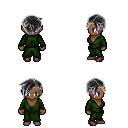
a pixel art fantasy rpg character, female body template, human, dark skin, green robe, gold greaves, gray pixie cut hairstyle, maroon shoes, four views (front, back, left, right), 2x2 character sprite sheet, small pixel art, hard edges, no anti-aliasing